Question: i am trying to post data from my asp.net webform into database. i have this in my asp.net service (shoppingcart_service.asmx)
'''
[WebMethod] //
public void RegisterSubscriber(string Email)
{
new OnlineShopTableAdapters.NewsletterSubscribersTableAdapter().Insert(Email, DateTime.Now);
//database code
}
'''
this is my html
'''
<input type="button" onclick="saveData()" id="btnSave" value="Subscribe" >
'''
this is my ajax code, which i put in a file called apps.js and linked to my page
//updated !
function saveData() {
'''
function saveData() {
var SubscriberEmail = $("#Email").val();
$.ajax({
type: "Post",
url: "shoppingcart_service.asmx/RegisterSubscriber",
data: '{"Email":"' + SubscriberEmail + '"}',
contentType: "application/json; charset=utf-8",
dataType: "json",
success: function (response) {
alert(response.status + ' ' + response.statusText);
},
error: function (request, status, error) {
}
});
}
'''
but the value doesn't get posted to my database consider the error i got in chrome's console, after clicking the subscribe button

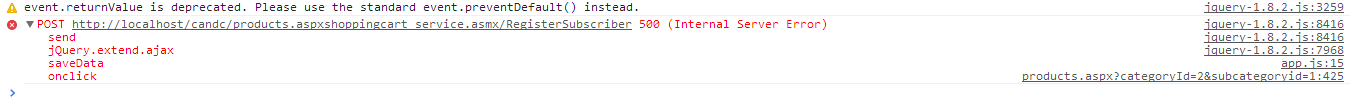
Answer: I have done same thing in one of my projects and it works well..the only difference I can see is that my webmethods return 'string/bool' values and also the webservice class has 'ScriptService' attribute.
See below:
'''
[System.Web.Script.Services.ScriptService]
public class ajaxpost : WebService
{
[WebMethod]
public string Callback(string txbFirstname)
{
}
}
'''
and the script side is:
'''
$.ajax({
type: "POST",
url: "/Services/ajaxpost.asmx/Callback",
data: '{"txbFirstname":"' + txbFirstname + '"}',
contentType: "application/json; charset=utf-8",
dataType: "json",
success: function(result) {
},
error: function(request, status, error) {
}
});
'''